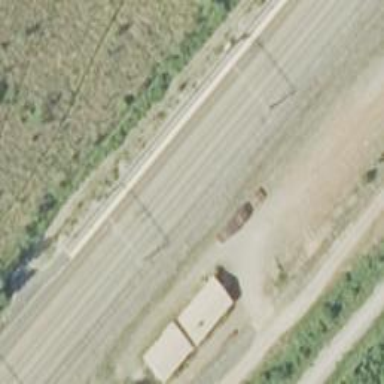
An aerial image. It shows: Railway with continuous electrified contact line.